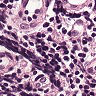
Metastatic tissue present: no